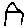
Label: house